Question: I want to add view programatically to my parent view, my view is a 'RadioButton'. I also want to set an Id for the view that I add in 'RadioGroup'. But when I do this it gives me an error in: mRadioButton.setId(321);

'''
Reports two types of problems:
Supplying the wrong type of resource identifier. For example, when calling Resources.getString(int id), you should be passing R.string.something, not R.drawable.something.
Passing the wrong constant to a method which expects one of a specific set of constants. For example, when calling View#setLayoutDirection, the parameter must be android.view.View.LAYOUT_DIRECTION_LTR or android.view.View.LAYOUT_DIRECTION_RTL.
'''
I dont know why it gives me this error.
I found that one solution would be to create 'MyRadioButton' class which 'extends' 'RadioButton' and there I could add a variable 'int MYID;' and then add 'getters' and 'setters' for this view.
But this is a workaround, does anyone know the solution of this problem ?
Thanks!
Another workaround is to use 'setTag()'
(I have used it for a horizontal view with 'ImageView''s added dynamically and it helps me to detect which one was clicked)
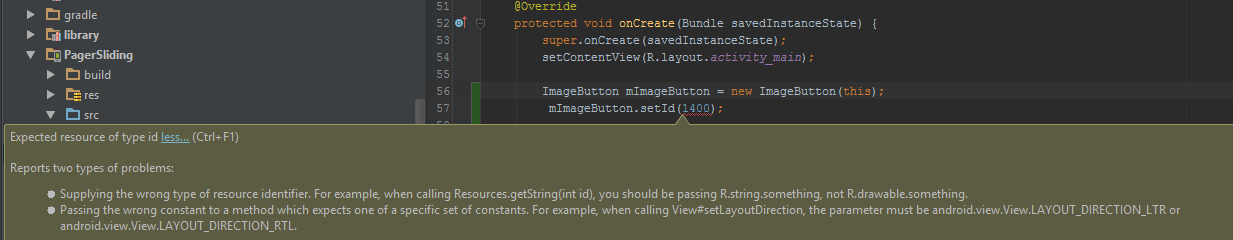
Answer: you can call <URL>
'''
ImageButton mImageButton = new ImageButton(this);
mImageButton.setId(View.generateViewId());
'''
1. open your project's res/values/ folder
2. create an xml file called ids.xml
with the following content:
'''
<?xml version="1.0" encoding="utf-8"?>
<resources>
<item name="imageButtonId1" type="id" />
</resources>
'''
then in your code,
'''
ImageButton mImageButton = new ImageButton(this);
mImageButton.setId(R.id.imageButtonId1);
'''